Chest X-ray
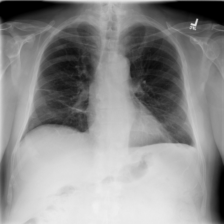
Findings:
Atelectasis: negative
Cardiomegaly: negative
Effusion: positive
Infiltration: negative
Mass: negative
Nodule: negative
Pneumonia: negative
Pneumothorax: negative
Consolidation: negative
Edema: negative
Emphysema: negative
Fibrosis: negative
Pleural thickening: negative
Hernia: negative